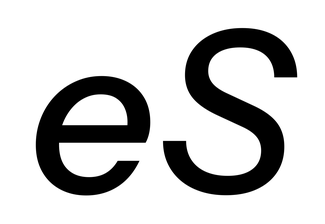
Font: InstrumentSans-Italic_Medium_Italic